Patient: sex M, age 44
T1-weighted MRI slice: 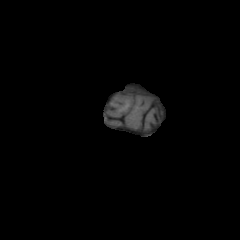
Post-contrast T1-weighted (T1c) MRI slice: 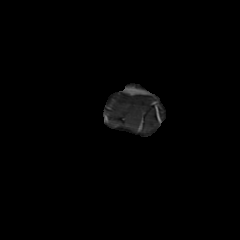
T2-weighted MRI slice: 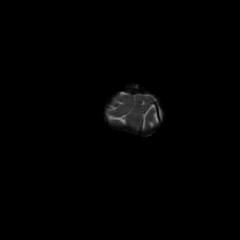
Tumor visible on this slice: no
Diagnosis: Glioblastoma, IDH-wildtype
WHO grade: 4